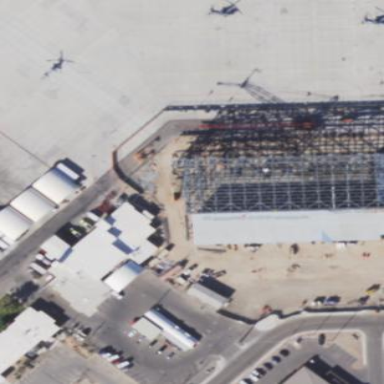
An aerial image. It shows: Hangar.